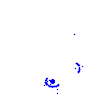
Particle: pion